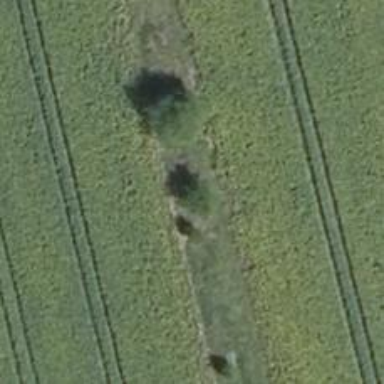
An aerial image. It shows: Deciduous tree with broadleaved leaves.